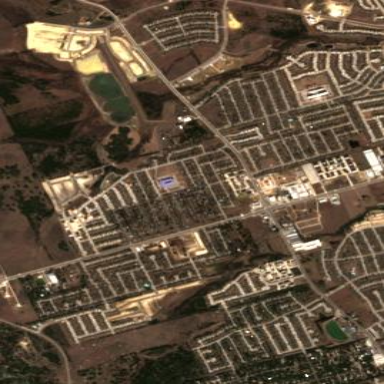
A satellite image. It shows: Residential area composed of single-family homes.